Question: I am developing an iPad App using SceneKit. It is still under development, but I have a few users testing via TestFlight.
One user has an iPad Air 2 which is consistently crashing. The App works OK on my iPad Air, a number of iPad 2 devices and the iPad simulator.
Crash logs from the iPad Air 2 all state the crash is caused by 'gpus_ReturnGuiltyForHardwareRestart'. The offending thread does not link back to my code so I am unsure how to resolve this.

I do not at present have access to an iPad Air 2.
Any suggestions on how I can overcome this issue?
Many Thanks
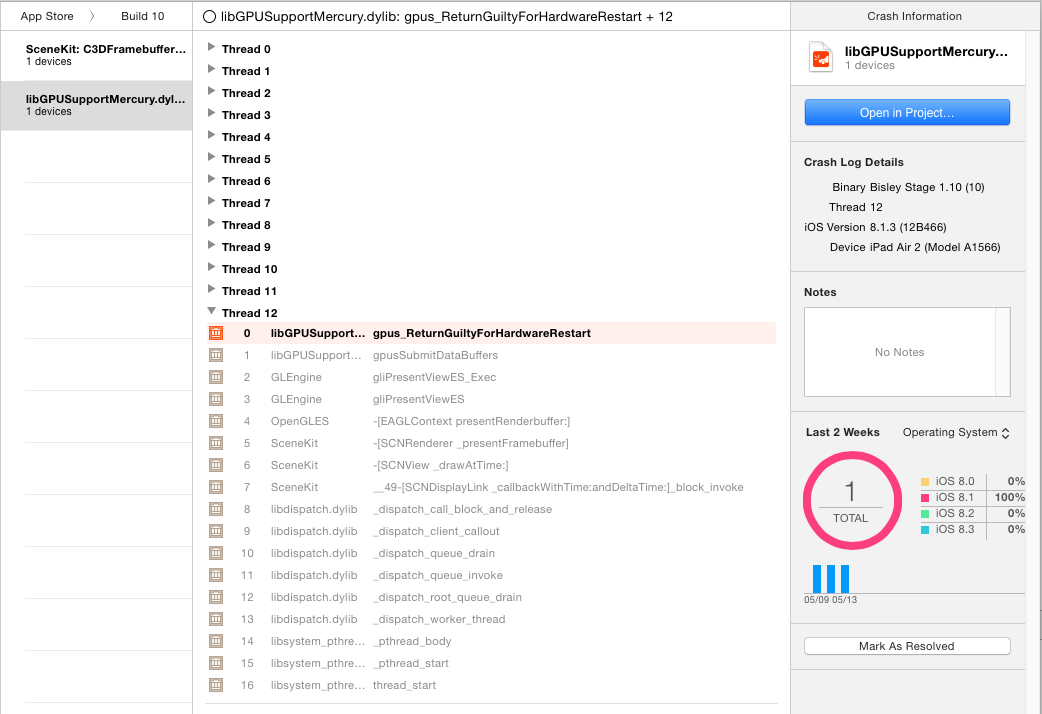
Answer: update your device and then check.